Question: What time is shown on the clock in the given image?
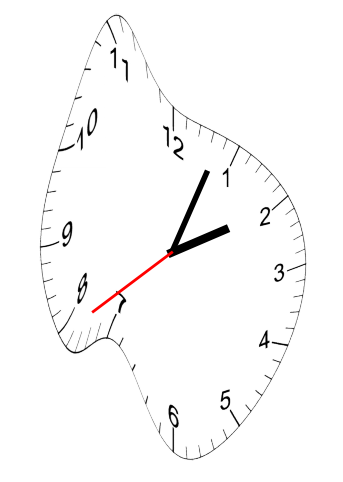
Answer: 02:03:39